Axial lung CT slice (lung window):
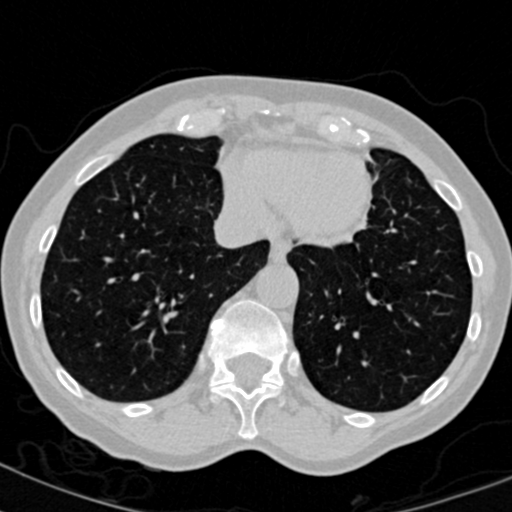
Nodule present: no